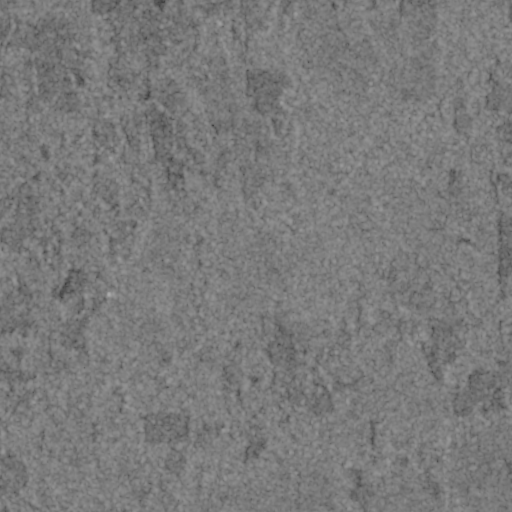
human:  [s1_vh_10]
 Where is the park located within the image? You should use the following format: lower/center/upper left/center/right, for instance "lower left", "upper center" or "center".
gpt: The park is located in the upper right of the image.
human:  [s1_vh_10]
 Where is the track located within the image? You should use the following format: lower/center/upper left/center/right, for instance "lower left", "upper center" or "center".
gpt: There is no track in the image.

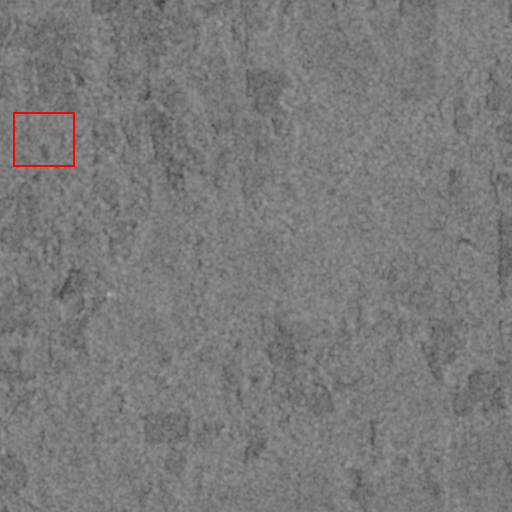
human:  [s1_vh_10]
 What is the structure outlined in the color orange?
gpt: There is no orange outline.
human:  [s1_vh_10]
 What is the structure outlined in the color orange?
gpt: There is no structure outlined in orange.